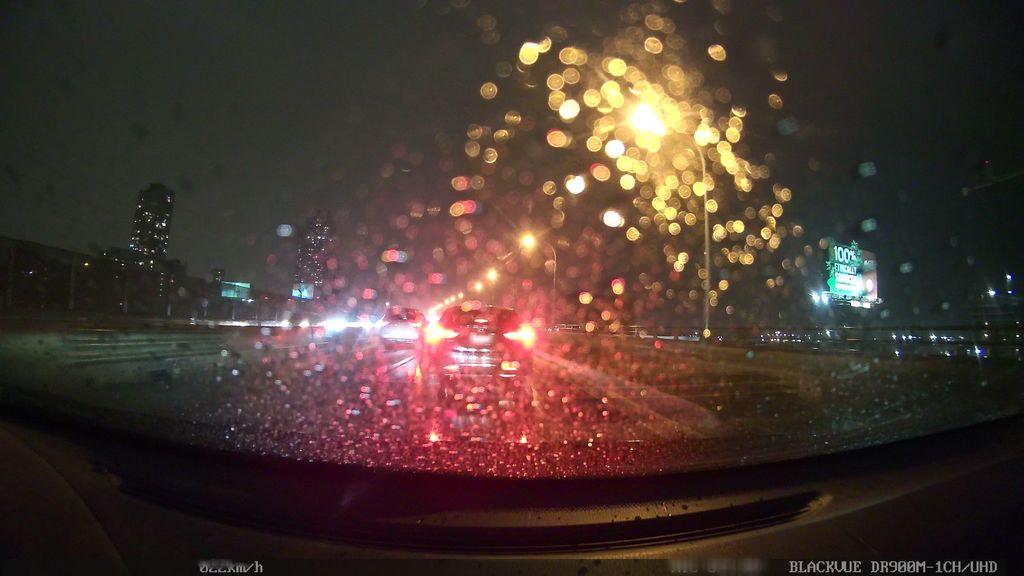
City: toronto